You are looking at the envelope spectrum of a bearing's vibration signal. The marked vertical lines are the theoretical fault frequencies for the outer race, inner race, rolling elements, and cage. Diagnose the bearing from this image, choosing from: normal, inner_race, outer_race, ball.
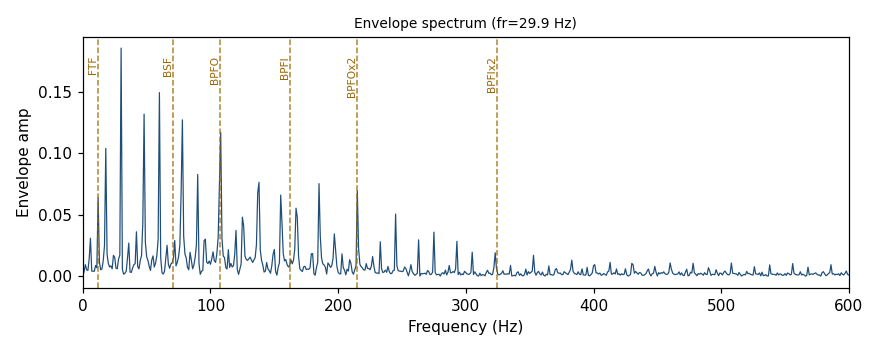
Answer: outer_race